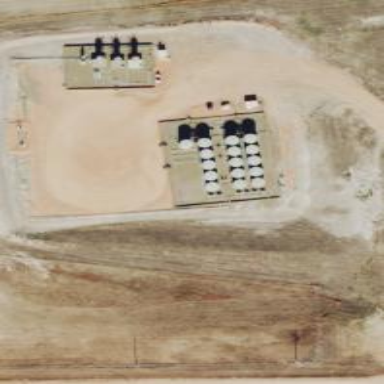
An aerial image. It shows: Storage tank with man-made structure.